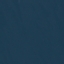
Label: SeaLake